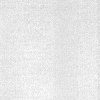
Atmospheric dust classification: dusty